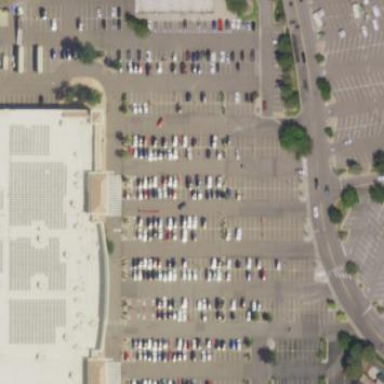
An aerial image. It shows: Parking area with surface.